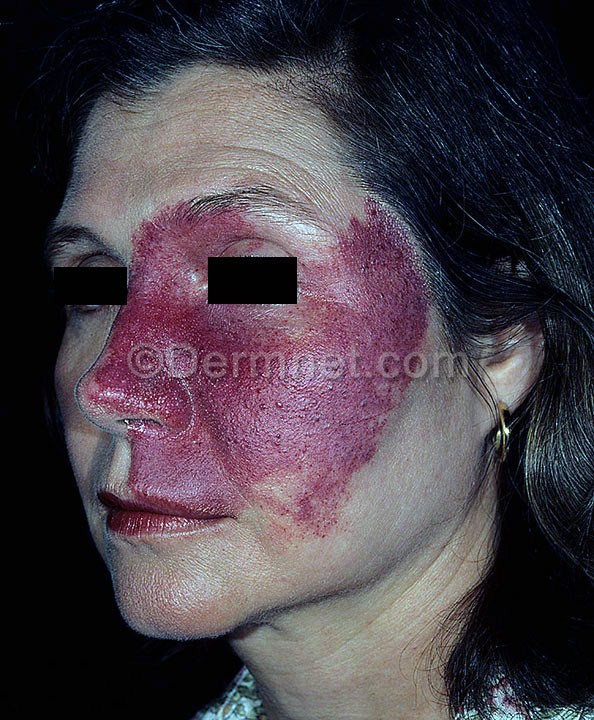
Disease: Vascular Tumors